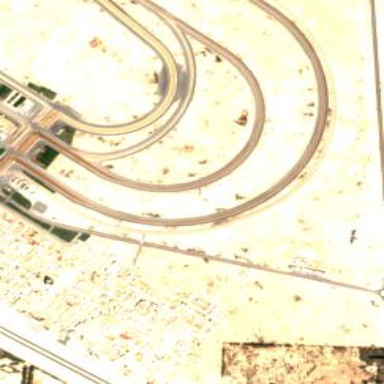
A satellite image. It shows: Track for camel racing located in leisure land area.